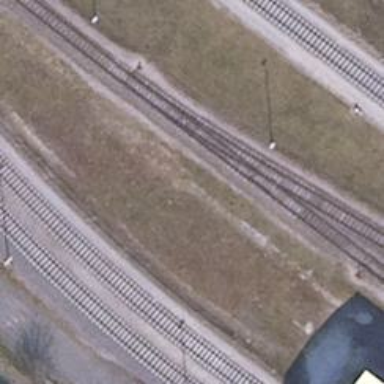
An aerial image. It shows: Railway switch.